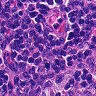
Metastatic tissue present: no